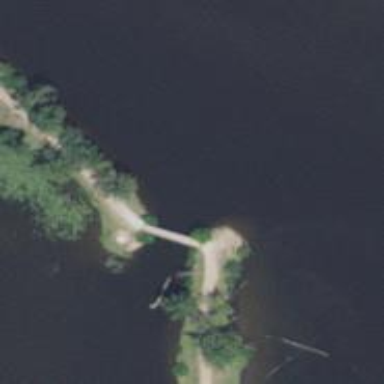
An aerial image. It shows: Bridge over cycleway.